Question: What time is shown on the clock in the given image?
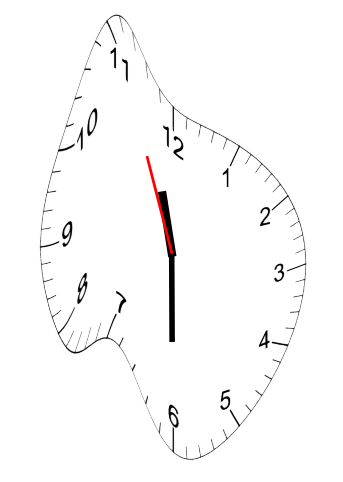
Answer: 11:29:56